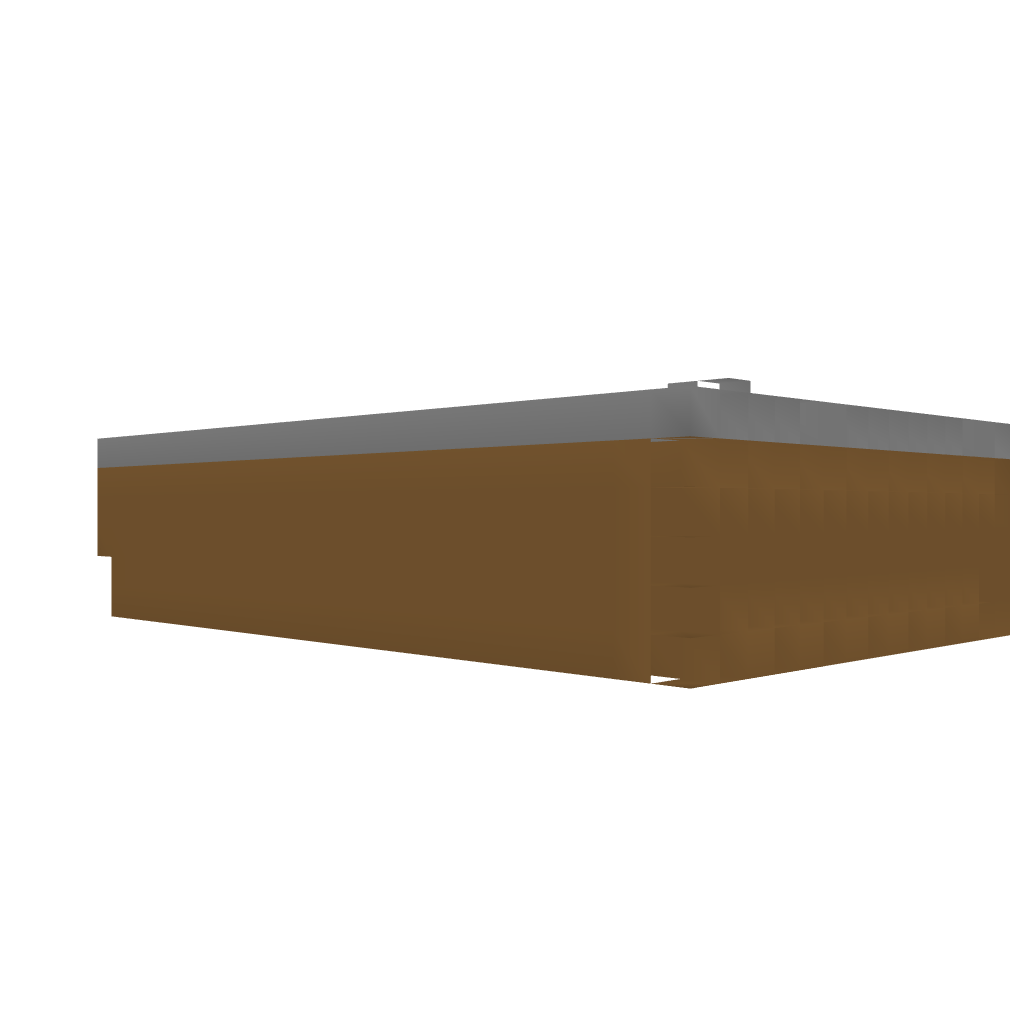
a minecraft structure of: Lighted Swimming Pool bad low quality a lot of earth